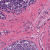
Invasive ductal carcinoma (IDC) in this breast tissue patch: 0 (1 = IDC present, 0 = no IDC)